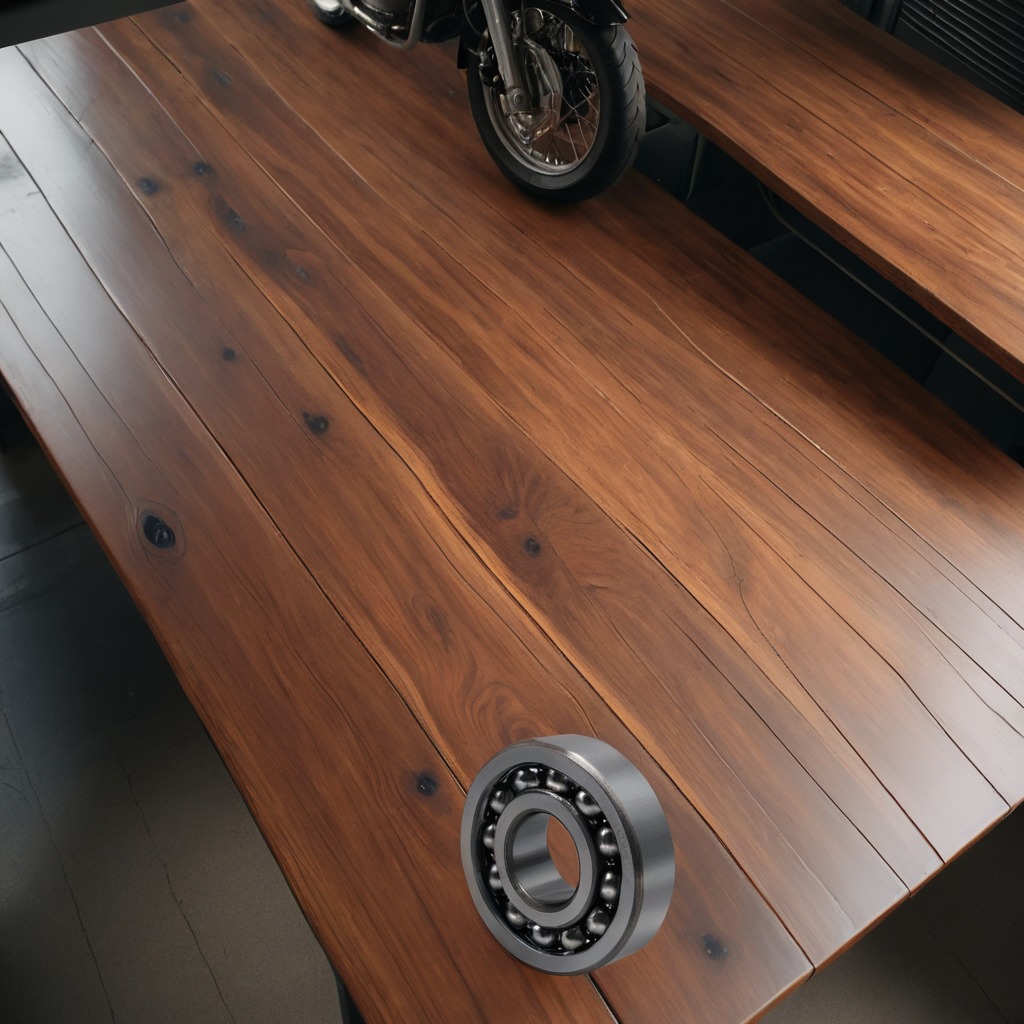
A metal ball bearing is lying on the oil-spilled wooden table in a vintage motorcycle garage.